Question: On the netbeans that I am using, I cannot do a basic thing such hovering the mouse over a variable and getting its type as shown in the below picture.
How can I obtain this behaviour?
On my system there is windows XP, Netbeans 6.1 and my application is a Vega7000 Application

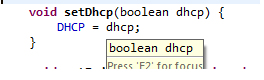
Answer: Why are you using such an old version? It may well be a bug or simply a missing feature.
So answer is, upgrade!
<URL>
---
If you need the old version for release builds, you can perhaps still do the actual development and debugging using a newer and shinier version.
Also, if you are not using one yet, use source control! I prefer , but this is very subjective, other DVCS are good too. And note that so called distributed VCS works extremely well locally inside one source tree directory, it does not have to be distributed to many places. When working with old fragile complex code you are afraid of breaking, frequent local commits, and diffing to known-good versions when problems arise are life savers. If you care about publishing work in progress, at least (presumably all DVCS) allow squashing multiple commits into one before pushing to non-personal repo or branch.